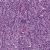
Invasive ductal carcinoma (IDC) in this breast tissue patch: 1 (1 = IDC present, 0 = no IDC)